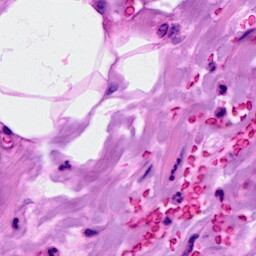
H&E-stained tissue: Breast